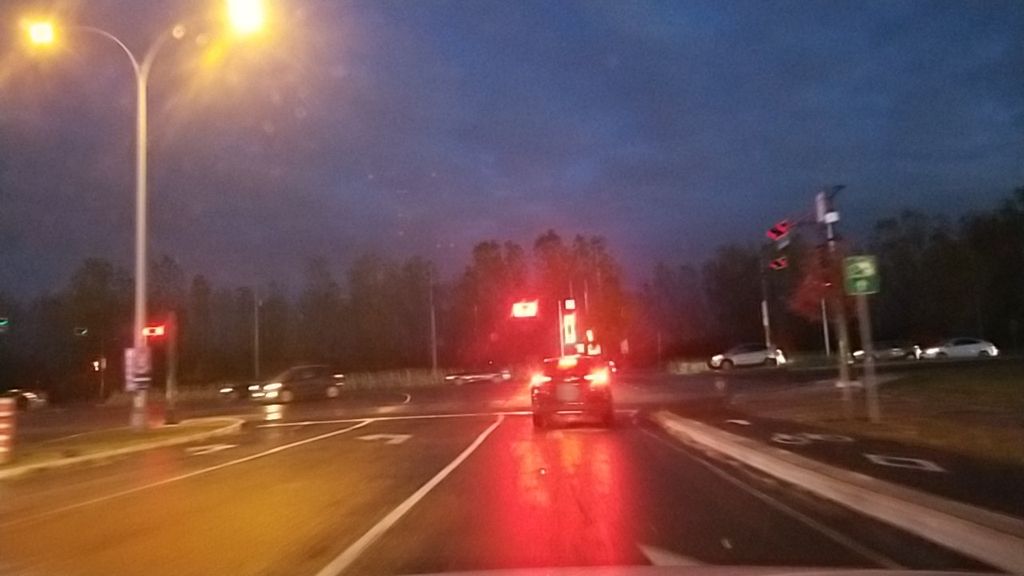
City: montreal